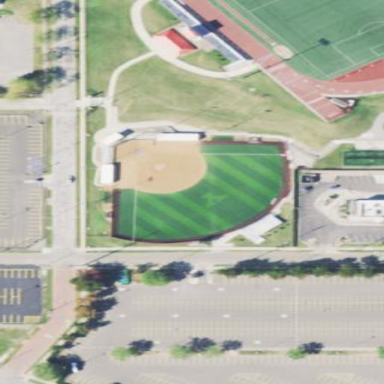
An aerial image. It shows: Softball pitch for baseball enthusiasts.